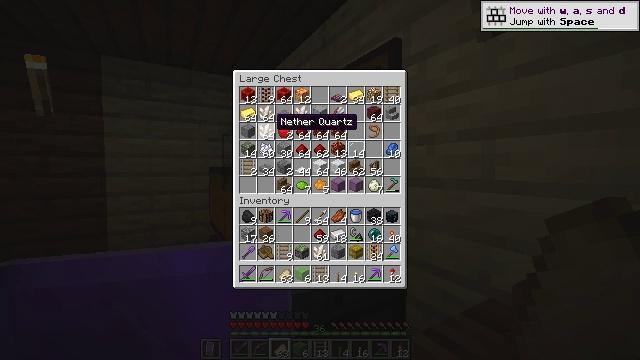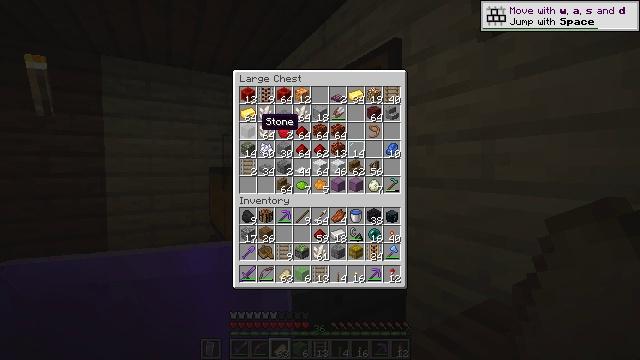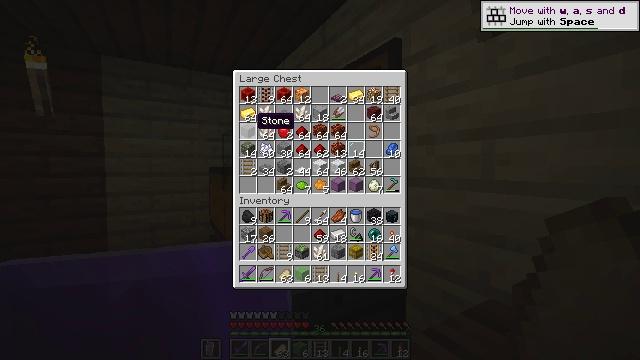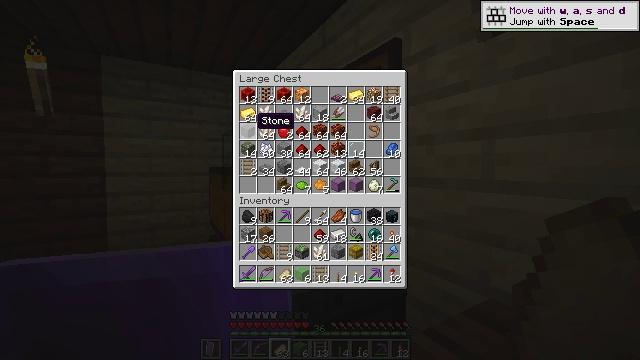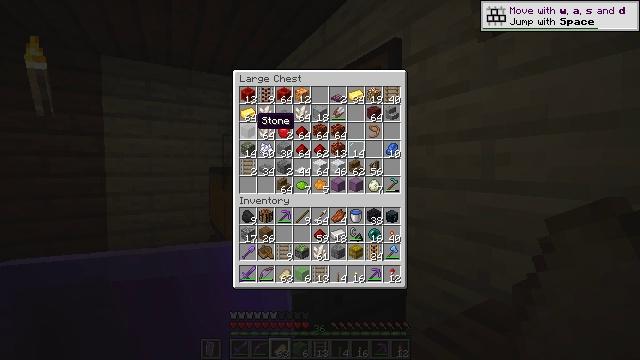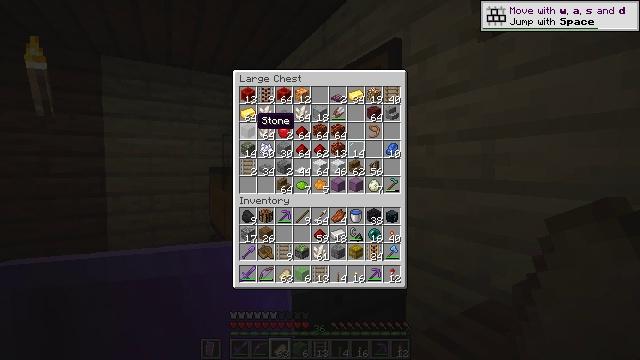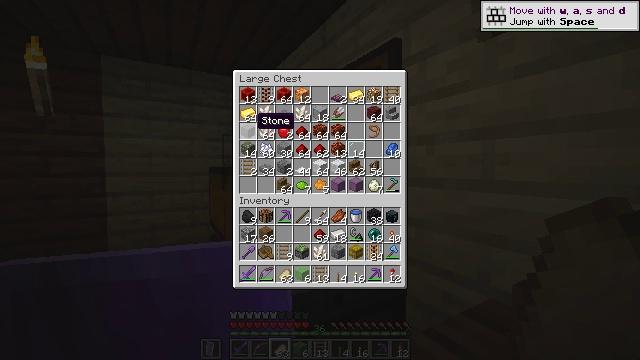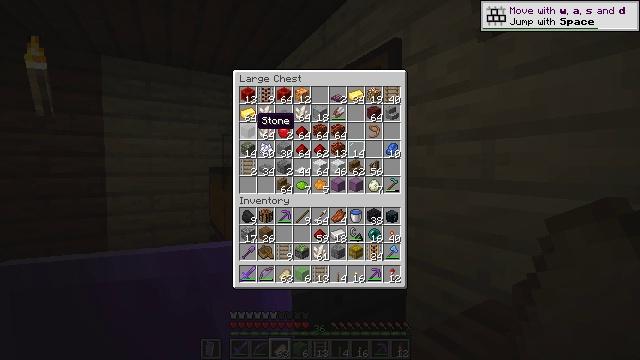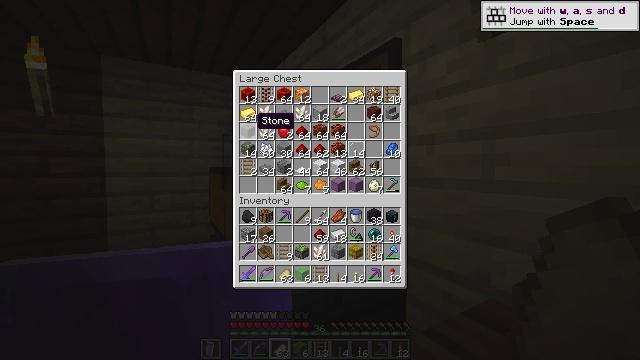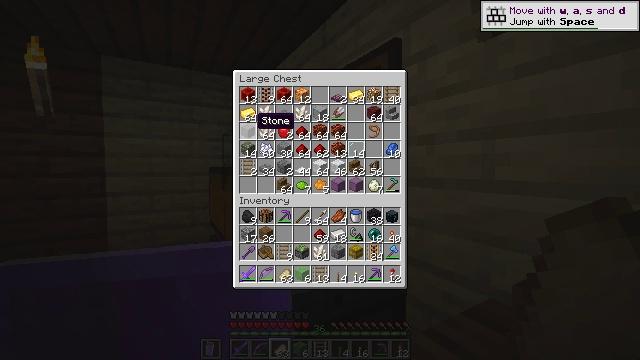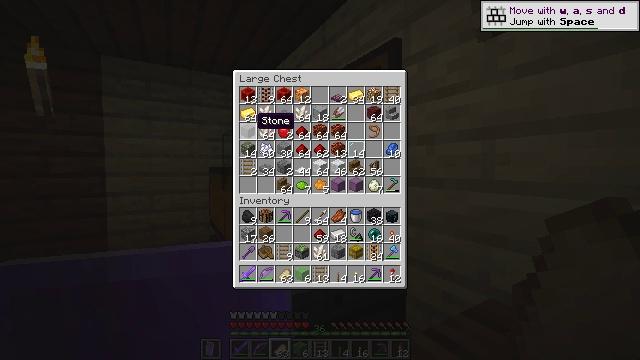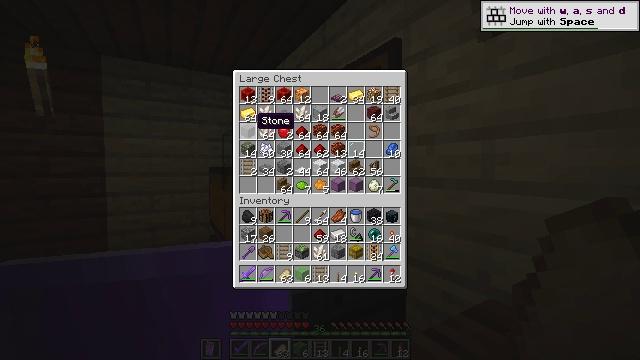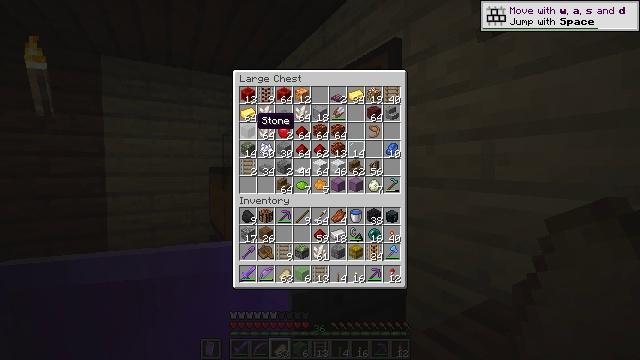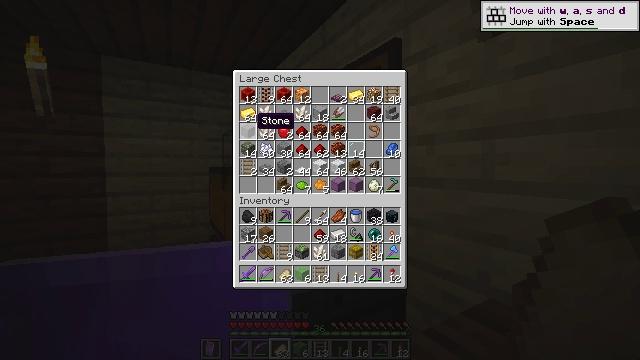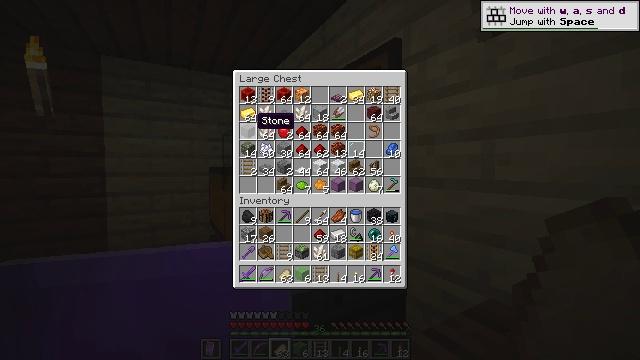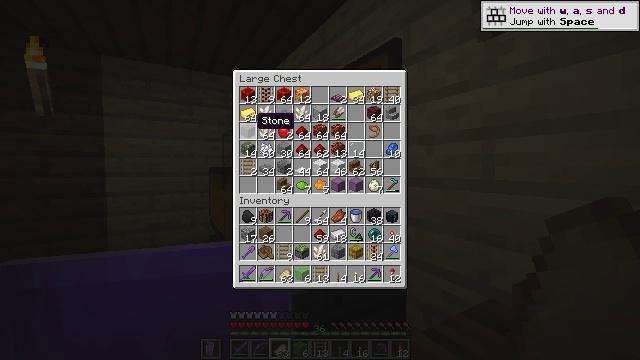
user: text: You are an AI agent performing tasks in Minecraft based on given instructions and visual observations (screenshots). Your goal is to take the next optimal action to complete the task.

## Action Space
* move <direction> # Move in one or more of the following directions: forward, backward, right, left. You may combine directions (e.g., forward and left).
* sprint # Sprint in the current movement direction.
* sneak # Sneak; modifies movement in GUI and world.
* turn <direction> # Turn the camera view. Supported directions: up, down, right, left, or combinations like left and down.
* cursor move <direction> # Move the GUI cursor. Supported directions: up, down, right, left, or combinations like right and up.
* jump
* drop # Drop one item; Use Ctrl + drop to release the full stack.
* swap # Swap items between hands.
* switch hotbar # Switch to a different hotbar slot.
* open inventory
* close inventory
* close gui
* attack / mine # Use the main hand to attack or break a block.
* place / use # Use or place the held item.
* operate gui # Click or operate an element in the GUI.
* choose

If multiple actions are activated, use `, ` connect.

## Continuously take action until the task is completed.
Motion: motion action
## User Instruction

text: Combine redstone torches, stone, and nether quartz to make a comparator.
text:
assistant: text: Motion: turn left
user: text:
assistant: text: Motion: sneak
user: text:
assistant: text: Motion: sneak
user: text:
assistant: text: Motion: sneak
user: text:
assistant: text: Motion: sneak
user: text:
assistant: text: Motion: sneak
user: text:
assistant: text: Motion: sneak
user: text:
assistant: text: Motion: sneak
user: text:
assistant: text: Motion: sneak
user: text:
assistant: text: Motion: sneak
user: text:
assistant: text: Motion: sneak
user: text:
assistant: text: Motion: sneak
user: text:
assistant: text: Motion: sneak
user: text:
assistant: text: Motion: sneak
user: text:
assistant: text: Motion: sneak
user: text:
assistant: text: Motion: sneak, attack / mine
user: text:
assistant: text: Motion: sneak, attack / mine
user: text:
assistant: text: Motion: sneak, attack / mine
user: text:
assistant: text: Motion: sneak
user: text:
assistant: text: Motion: sneak
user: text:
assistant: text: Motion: no_op
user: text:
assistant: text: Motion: no_op
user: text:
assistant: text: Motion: no_op
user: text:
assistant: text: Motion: no_op
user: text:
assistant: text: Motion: no_op
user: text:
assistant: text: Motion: no_op
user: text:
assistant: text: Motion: no_op
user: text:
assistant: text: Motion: no_op
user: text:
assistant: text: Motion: no_op
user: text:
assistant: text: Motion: no_op